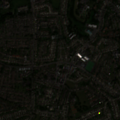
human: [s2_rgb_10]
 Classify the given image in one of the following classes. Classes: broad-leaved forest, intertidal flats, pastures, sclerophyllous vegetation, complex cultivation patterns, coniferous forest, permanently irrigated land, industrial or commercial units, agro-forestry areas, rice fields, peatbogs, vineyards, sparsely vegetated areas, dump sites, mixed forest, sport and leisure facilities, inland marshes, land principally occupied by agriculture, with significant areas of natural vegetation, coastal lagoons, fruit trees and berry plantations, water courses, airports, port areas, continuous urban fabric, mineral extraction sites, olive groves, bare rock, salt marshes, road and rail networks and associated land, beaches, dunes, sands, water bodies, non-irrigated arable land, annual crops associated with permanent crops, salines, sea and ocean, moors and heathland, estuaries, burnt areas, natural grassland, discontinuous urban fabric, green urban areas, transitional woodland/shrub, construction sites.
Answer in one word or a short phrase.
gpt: discontinuous urban fabric